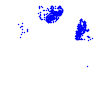
Particle: pion